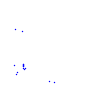
Particle: proton